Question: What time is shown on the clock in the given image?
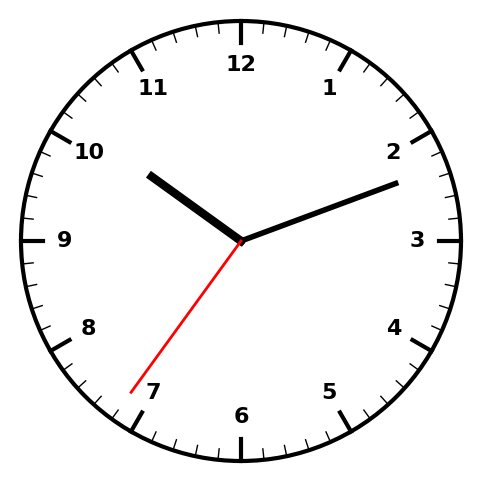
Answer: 10:11:36